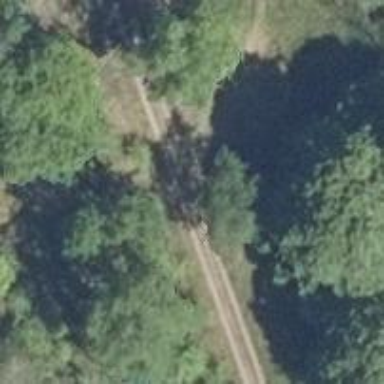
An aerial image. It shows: Track road with grade3 tracktype.